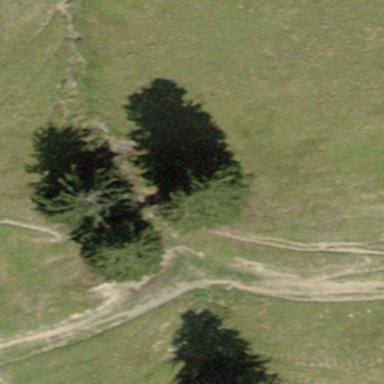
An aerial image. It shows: Forest area.